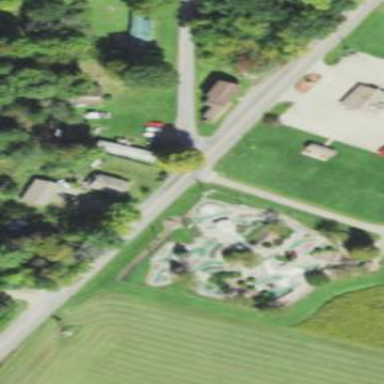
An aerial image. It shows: Miniature golf course.